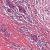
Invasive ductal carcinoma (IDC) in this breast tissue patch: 0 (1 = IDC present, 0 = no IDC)